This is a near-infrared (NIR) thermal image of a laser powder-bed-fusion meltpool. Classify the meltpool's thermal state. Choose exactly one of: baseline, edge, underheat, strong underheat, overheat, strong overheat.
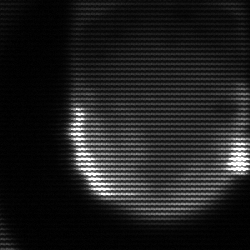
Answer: edge